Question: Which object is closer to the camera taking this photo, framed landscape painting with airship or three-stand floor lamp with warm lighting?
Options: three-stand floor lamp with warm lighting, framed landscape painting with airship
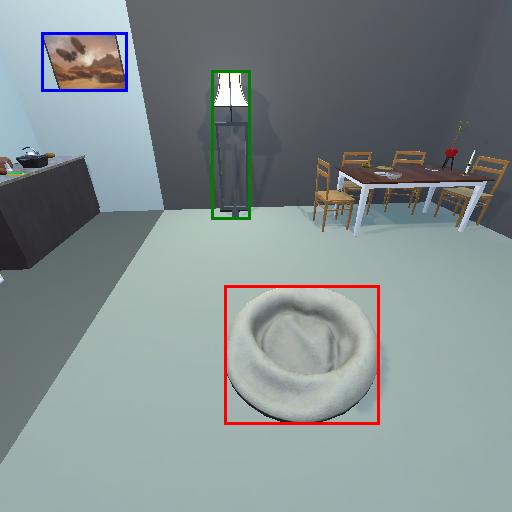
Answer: three-stand floor lamp with warm lighting